Question: I have an Owl slider in my current project, in which up to three images from the database are to be displayed. I can also call up all the data I need without any problems, but if I want to display 2 or 3 pictures in the slider, only the first picture is displayed and the other pictures wont displayed without an error.
What is the problem?
'''
<div class="container" style="margin-top: 10px;">
<div class="owl-carousel owl-theme">
<?php
$operator_one_id = escape($_GET['operator_one']);
$query = "SELECT * FROM strat WHERE player_one_operator_id = $operator_one_id";
$select_operator_one_strat = mysqli_query($connection, $query);
$row = mysqli_fetch_assoc($select_operator_one_strat);
$player_one_operator_id = $row['player_one_operator_id'];
$player_one_image_top = $row['player_one_image_top'];
$player_one_image_ground = $row['player_one_image_ground'];
$player_one_image_base = $row['player_one_image_base'];
echo "<div class='item'><img src='./assets/img/maps/strats/$player_one_image_top' alt='Operator One Top Strat'></div>";
echo "<div class='item'><img src='./assets/img/maps/strats/$player_one_image_ground' alt='Operator One Ground Strat'></div>";
echo "<div class='item'><img src='./assets/img/maps/strats/$player_one_image_base' alt='Operator Base Strat'></div>";
?>
</div>
</div>
'''
[
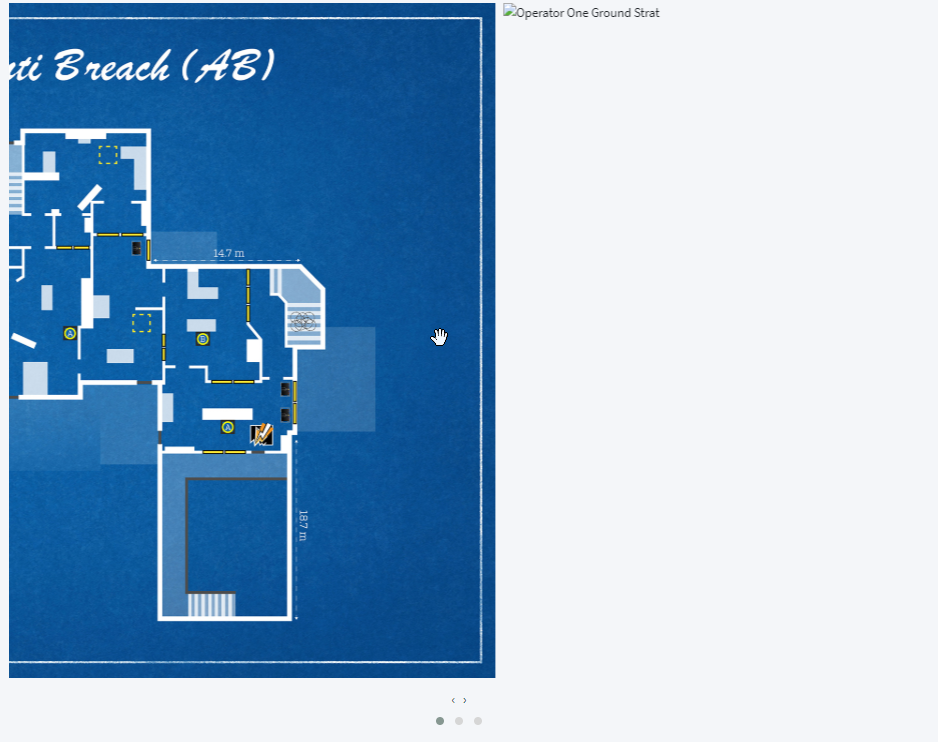
Answer: This is an example of how html is rendered. With the following options you can change almost every class the way you want.
'''
<div class="owl-carousel owl-theme owl-loaded">
<div class="owl-stage-outer">
<div class="owl-stage">
<div class="owl-item">...</div>
<div class="owl-item">...</div>
<div class="owl-item">...</div>
</div>
</div>
</div>
'''
While loop will display all images in database until you not limit query, so, you dont need to specify each image.
Your php codes in while loop should look like this :
'''
<div class="owl-carousel owl-theme owl-loaded">
<div class="owl-stage-outer">
<div class="owl-stage">
<?php while($row = mysqli_fetch_assoc($select_operator_one_strat)){ ?>
<div class="owl-item">
<img src="path-to-image/<?php echo $row['image-name']; ?>" />
</div>
<?php }?>
</div>
</div>
</div>
'''
Documentation : <URL>
'''
<div class="owl-carousel owl-theme owl-loaded">
<div class="owl-stage-outer">
<div class="owl-stage">
<?php $row = mysqli_fetch_assoc($select_operator_one_strat);?>
<div class="owl-item">
<img src="path-to-image/<?php echo $row['image-1']; ?>" />
</div>
<div class="owl-item">
<img src="path-to-image/<?php echo $row['image-2']; ?>" />
</div>
<div class="owl-item">
<img src="path-to-image/<?php echo $row['image-3']; ?>" />
</div>
<div class="owl-item">
<img src="path-to-image/<?php echo $row['image-4']; ?>" />
</div>
</div>
</div>
</div>
'''
<URL>